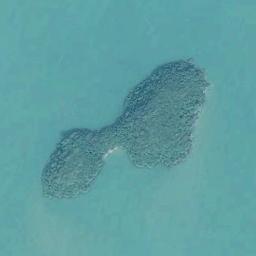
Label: island